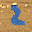
Label: 2